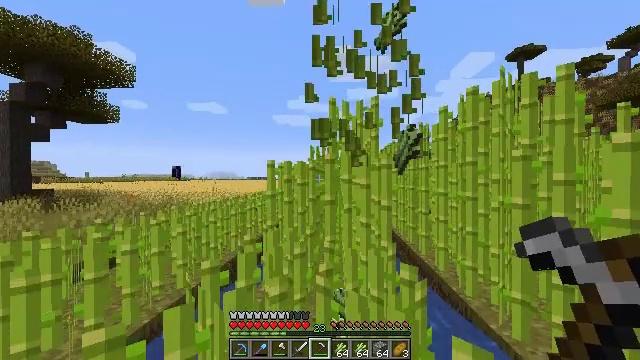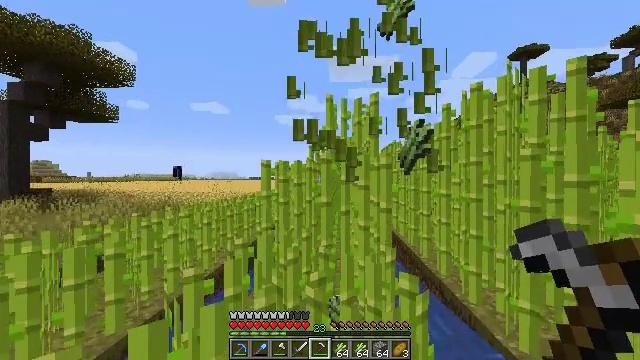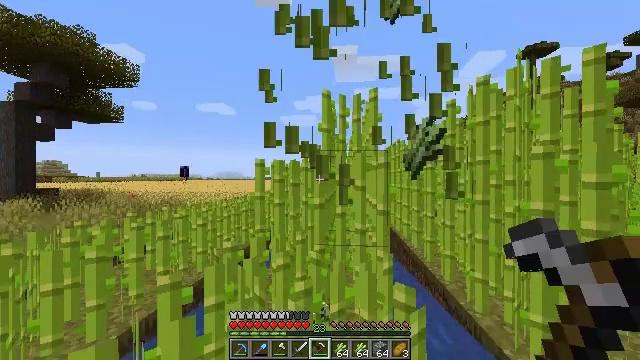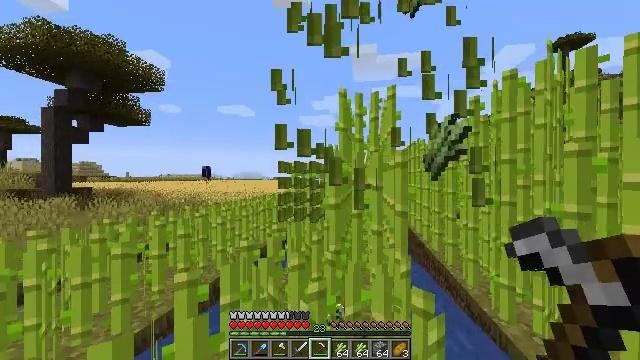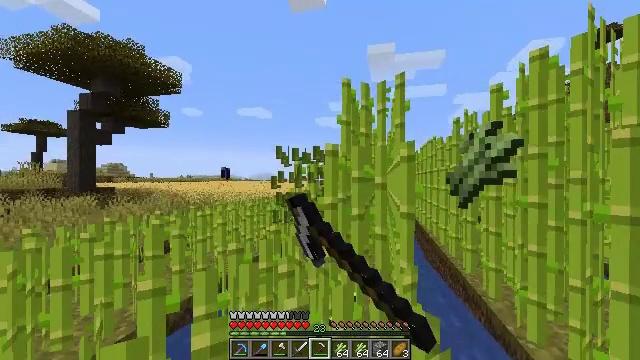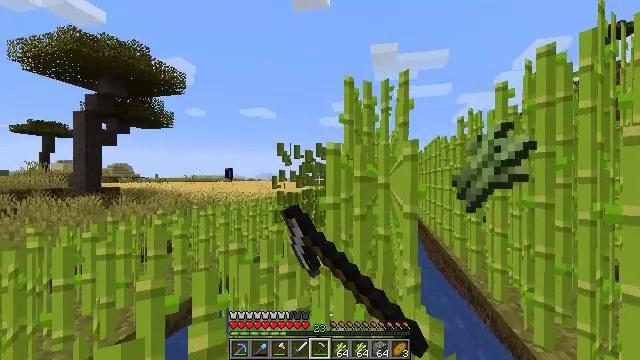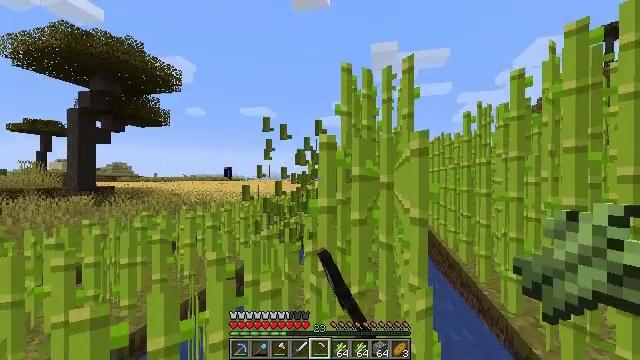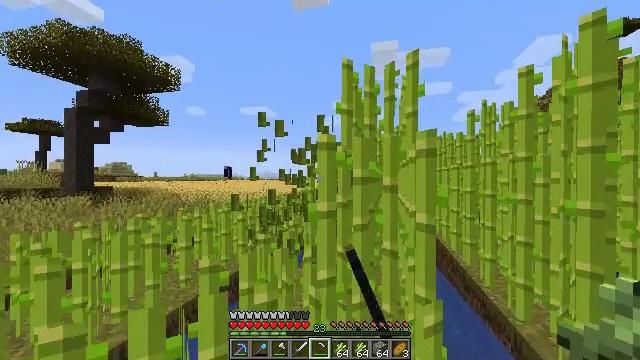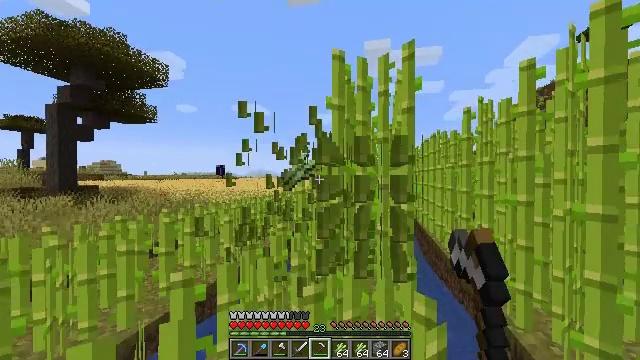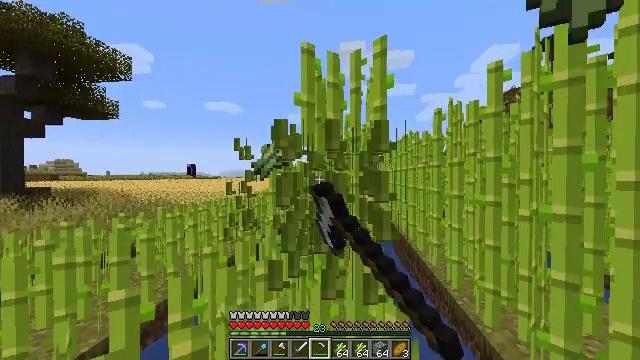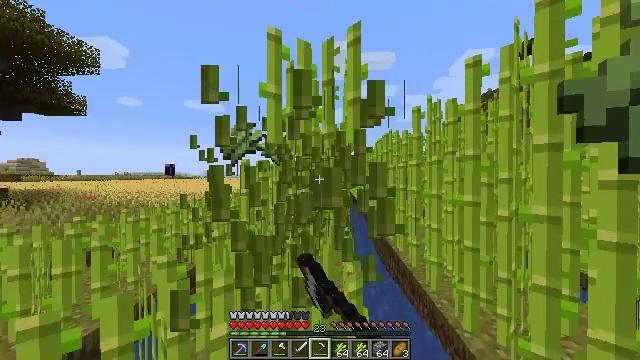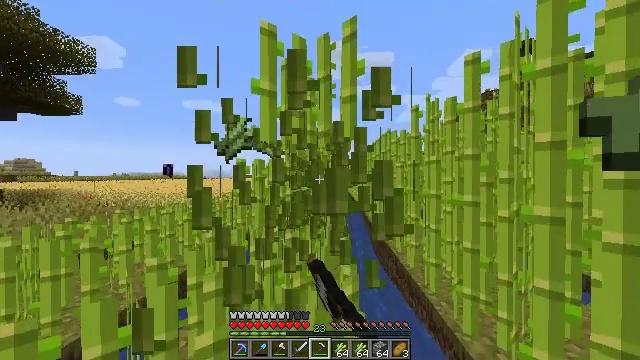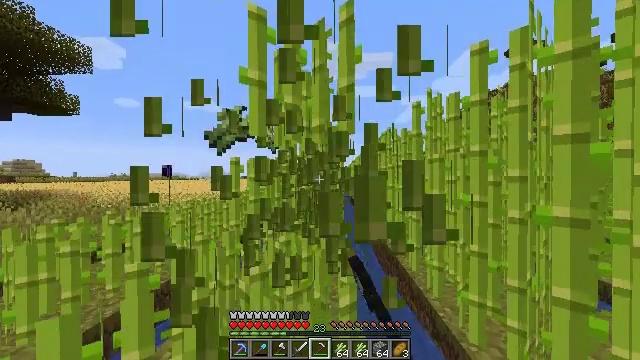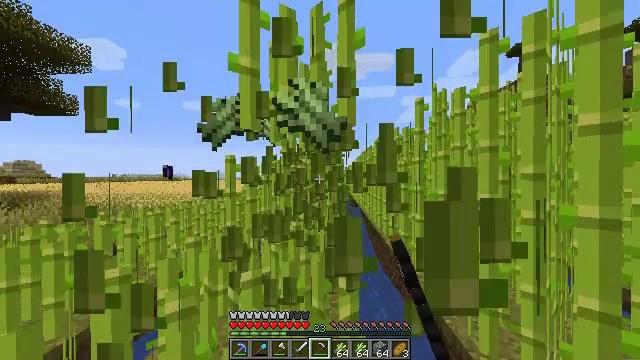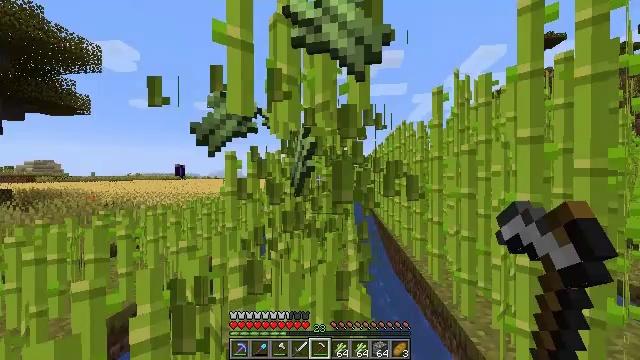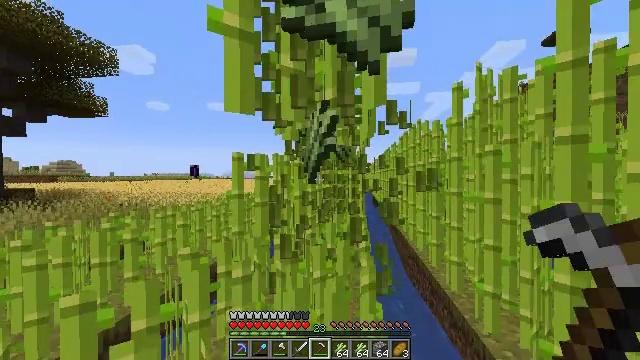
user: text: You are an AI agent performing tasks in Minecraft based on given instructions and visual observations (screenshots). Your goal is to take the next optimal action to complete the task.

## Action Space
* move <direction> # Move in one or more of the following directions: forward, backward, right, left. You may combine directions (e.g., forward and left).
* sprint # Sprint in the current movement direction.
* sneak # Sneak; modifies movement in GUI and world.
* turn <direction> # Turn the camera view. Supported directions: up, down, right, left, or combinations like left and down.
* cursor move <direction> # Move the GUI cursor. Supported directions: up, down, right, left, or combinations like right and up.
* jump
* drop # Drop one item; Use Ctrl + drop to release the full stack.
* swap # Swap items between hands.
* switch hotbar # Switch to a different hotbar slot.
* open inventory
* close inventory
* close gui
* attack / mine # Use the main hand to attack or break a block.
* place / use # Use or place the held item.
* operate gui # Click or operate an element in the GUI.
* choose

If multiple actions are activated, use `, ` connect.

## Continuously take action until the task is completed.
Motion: motion action
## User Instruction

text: Harvest sugar cane from the plant.
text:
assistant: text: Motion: move forward and move right, attack / mine
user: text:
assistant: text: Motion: move forward and move right, turn left, attack / mine
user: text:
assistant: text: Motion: move forward and move right, turn left, attack / mine
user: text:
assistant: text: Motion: move forward, turn left, attack / mine
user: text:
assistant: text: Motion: move forward, attack / mine
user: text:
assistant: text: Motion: move forward, attack / mine
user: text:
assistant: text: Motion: move forward, attack / mine
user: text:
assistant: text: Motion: move forward and move right, turn right, attack / mine
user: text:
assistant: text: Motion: move forward and move right, turn right, attack / mine
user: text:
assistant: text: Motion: move forward and move right, turn right, attack / mine
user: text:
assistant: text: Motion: move forward, attack / mine
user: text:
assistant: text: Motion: move forward, attack / mine
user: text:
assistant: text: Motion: move forward, attack / mine
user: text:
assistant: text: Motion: move forward, turn left, attack / mine
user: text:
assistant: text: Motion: move forward, turn left, attack / mine
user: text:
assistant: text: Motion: move forward, turn left, attack / mine
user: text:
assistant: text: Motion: move forward, turn left, attack / mine
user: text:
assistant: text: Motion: move forward, attack / mine
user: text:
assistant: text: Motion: move forward, attack / mine
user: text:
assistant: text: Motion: move forward, attack / mine
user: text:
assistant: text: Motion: move forward, attack / mine
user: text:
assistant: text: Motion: move forward, attack / mine
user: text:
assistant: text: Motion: move forward, turn left and down, attack / mine
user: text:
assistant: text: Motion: move forward, turn left and down, attack / mine
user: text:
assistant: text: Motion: move forward, attack / mine
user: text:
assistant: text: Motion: move forward, turn right, attack / mine
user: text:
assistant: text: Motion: move forward, turn right, attack / mine
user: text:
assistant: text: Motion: move forward, turn right, attack / mine
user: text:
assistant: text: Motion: move forward, turn right, attack / mine
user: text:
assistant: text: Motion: move forward, turn right, attack / mine